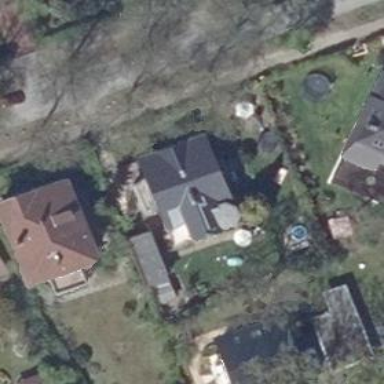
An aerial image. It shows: Simple house.